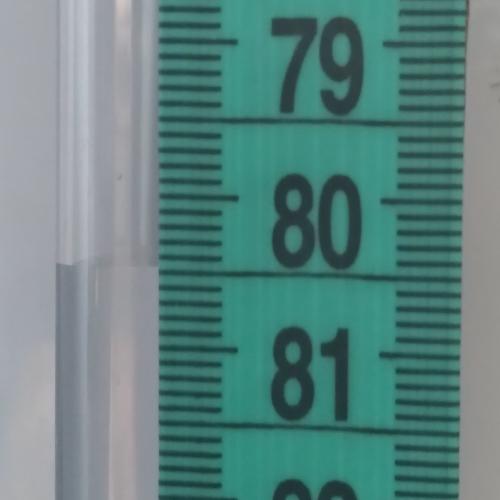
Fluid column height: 80.5 cm